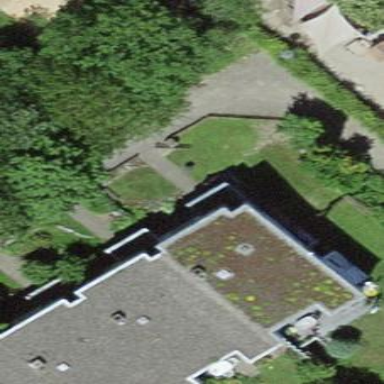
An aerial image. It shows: Terrace building.